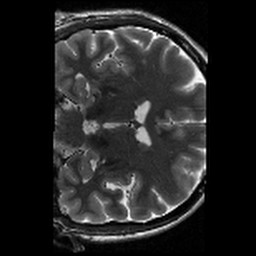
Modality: T2w
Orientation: coronal
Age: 48
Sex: female
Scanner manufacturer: siemens
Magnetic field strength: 3 T
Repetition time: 8.02 s
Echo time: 0.08 s